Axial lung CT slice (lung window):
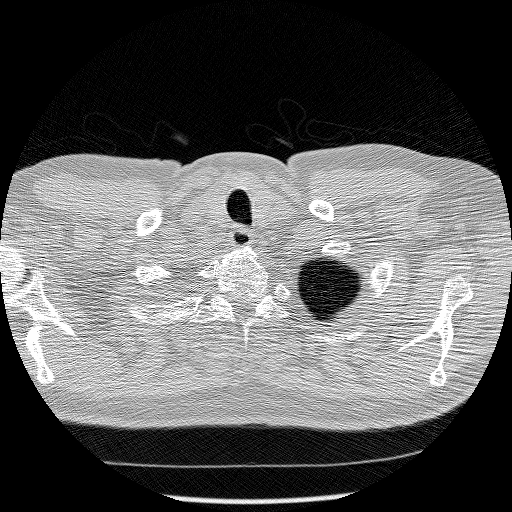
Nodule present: no